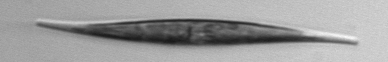
Label: Pleurosigma